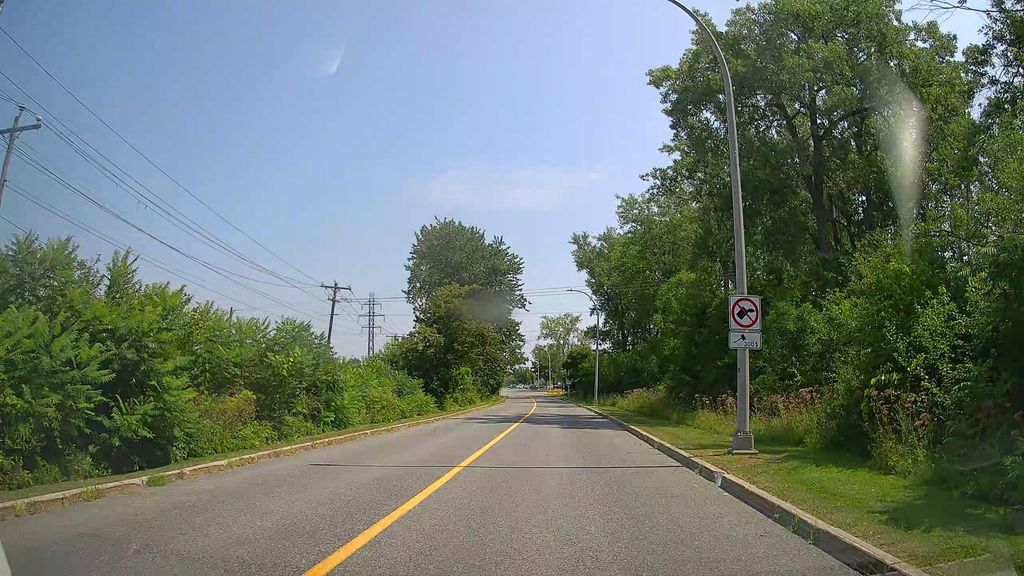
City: montreal